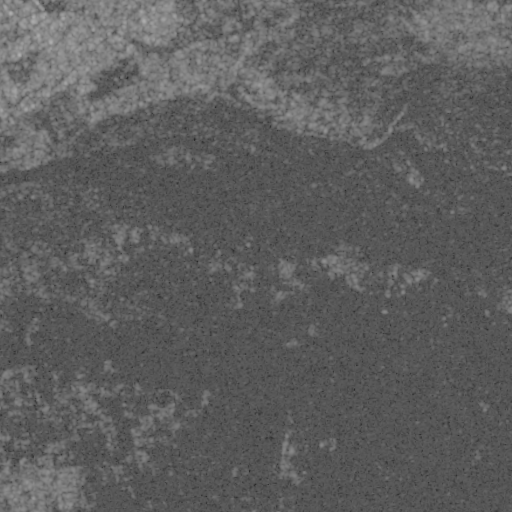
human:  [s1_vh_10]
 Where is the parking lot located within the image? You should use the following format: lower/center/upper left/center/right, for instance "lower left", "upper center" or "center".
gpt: The parking lot is located in the upper left of the image.
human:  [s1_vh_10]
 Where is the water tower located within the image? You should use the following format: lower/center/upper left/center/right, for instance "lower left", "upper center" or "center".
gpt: The water tower is located in the lower left of the image.
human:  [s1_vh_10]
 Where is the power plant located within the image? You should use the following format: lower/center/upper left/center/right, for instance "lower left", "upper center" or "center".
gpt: There is no power plant in the image.

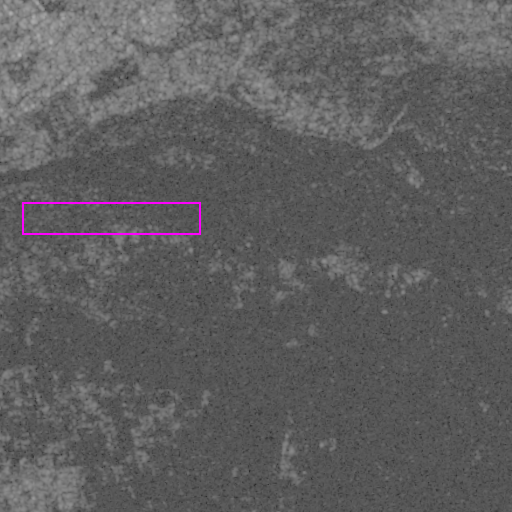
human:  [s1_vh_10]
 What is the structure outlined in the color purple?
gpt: There is no purple outline.
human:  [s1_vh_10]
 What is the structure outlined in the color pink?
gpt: There is no structure outlined in pink.